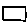
Label: square